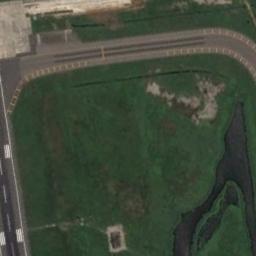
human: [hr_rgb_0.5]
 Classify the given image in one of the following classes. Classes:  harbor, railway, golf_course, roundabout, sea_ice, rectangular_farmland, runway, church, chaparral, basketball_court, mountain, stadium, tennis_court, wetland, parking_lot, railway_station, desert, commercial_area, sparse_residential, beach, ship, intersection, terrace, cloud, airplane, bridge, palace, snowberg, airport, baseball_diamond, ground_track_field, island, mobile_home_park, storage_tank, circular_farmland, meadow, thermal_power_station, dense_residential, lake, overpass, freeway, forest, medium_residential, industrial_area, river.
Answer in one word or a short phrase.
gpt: runway